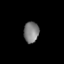
Tissue: lung
Cell type: Others
Senescence score: 0.2
Nuclear area (px): 310
Mean DAPI intensity: 126.019